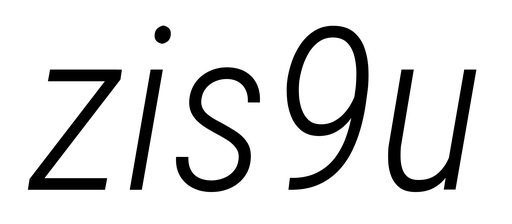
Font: Roboto-Italic_Condensed_Light_Italic